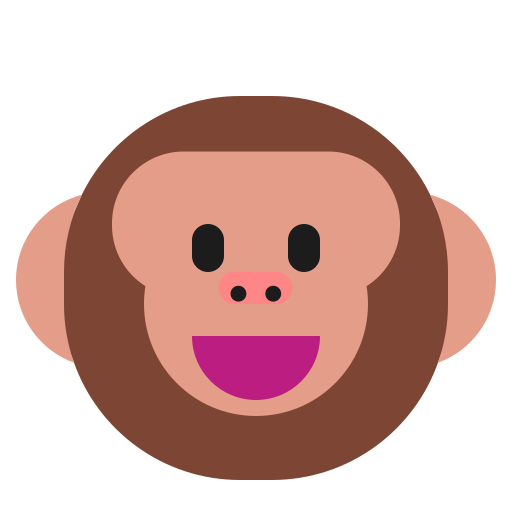
monkey face flat